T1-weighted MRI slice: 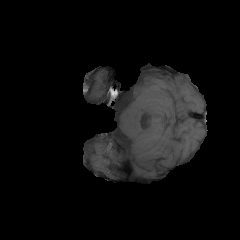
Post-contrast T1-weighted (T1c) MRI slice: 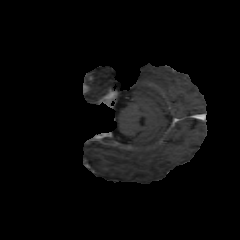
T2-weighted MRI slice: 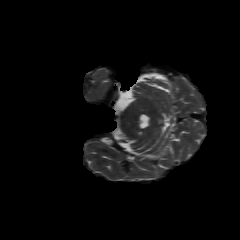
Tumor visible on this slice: no